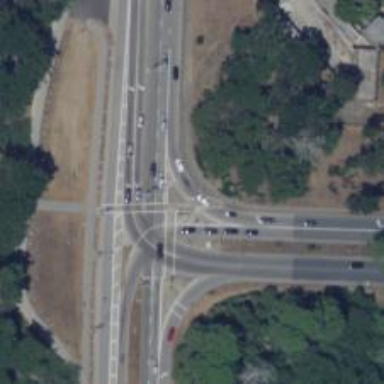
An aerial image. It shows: Secondary link road.